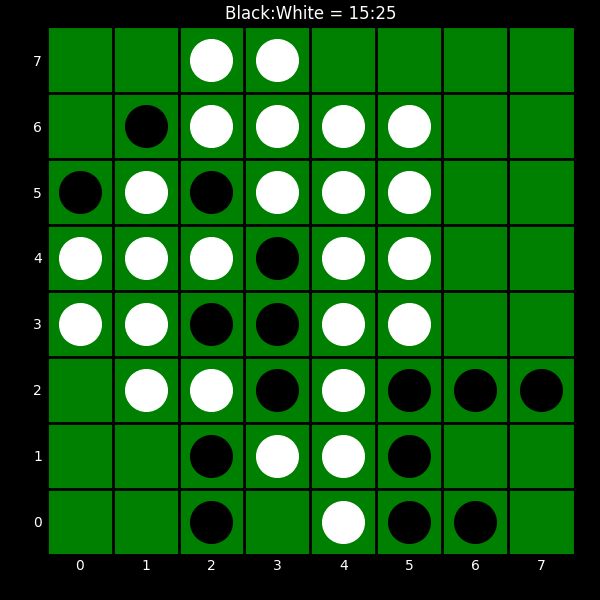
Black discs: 15
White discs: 25